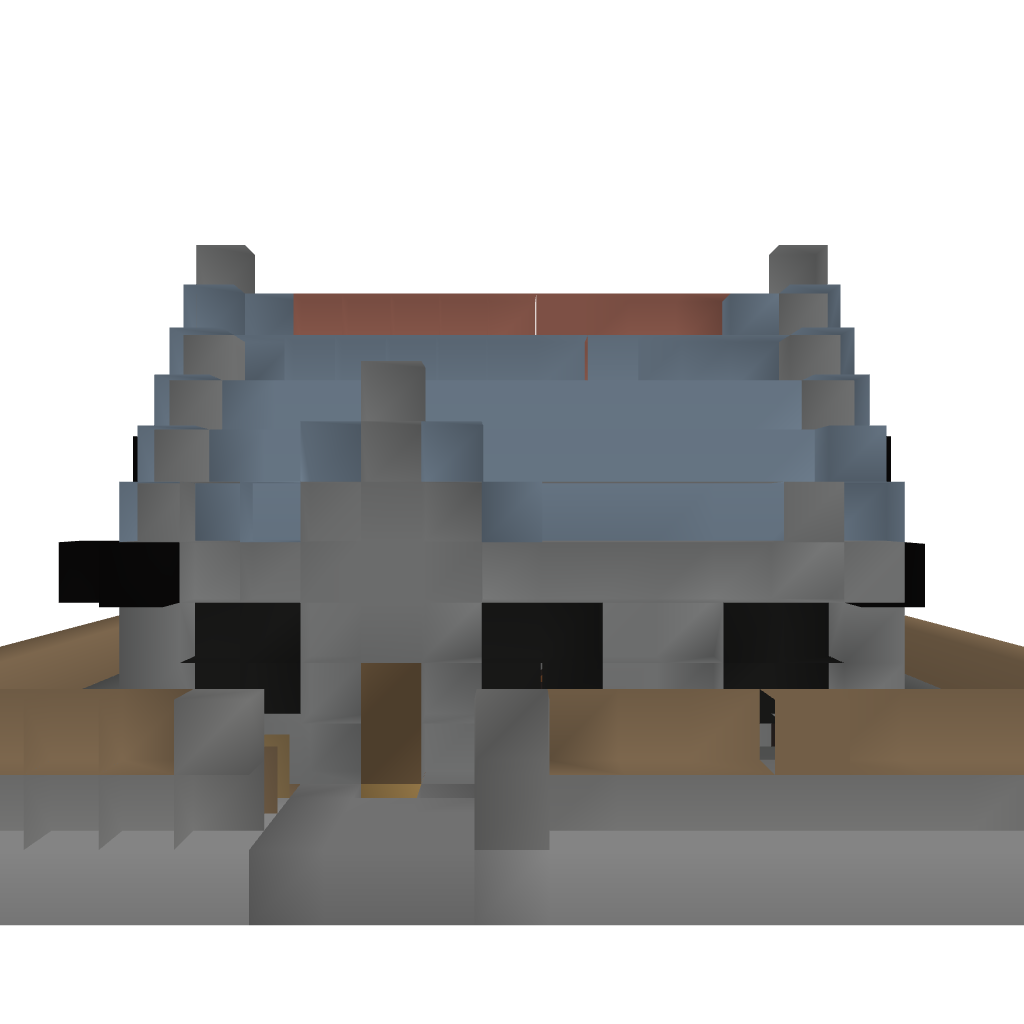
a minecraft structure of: Storage House